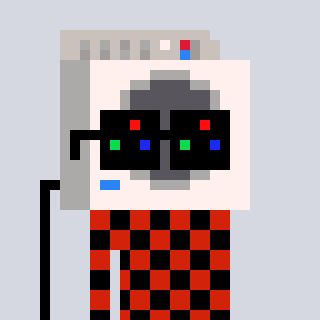
a pixel art character with square black sunglasses, a washing machine-shaped head and a red-colored body on a cool background